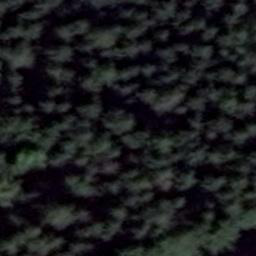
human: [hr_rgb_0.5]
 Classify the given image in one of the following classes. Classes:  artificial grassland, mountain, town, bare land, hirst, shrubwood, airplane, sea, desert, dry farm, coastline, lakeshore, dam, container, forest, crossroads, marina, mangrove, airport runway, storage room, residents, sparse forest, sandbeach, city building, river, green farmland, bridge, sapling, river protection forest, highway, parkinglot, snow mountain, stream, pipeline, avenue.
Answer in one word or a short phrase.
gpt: forest